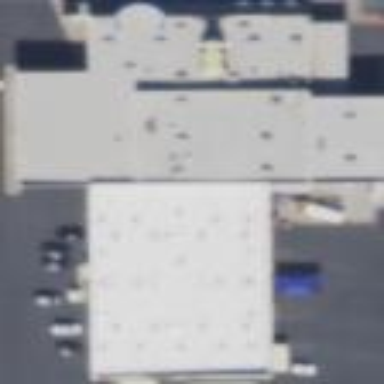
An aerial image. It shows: Car shop building.